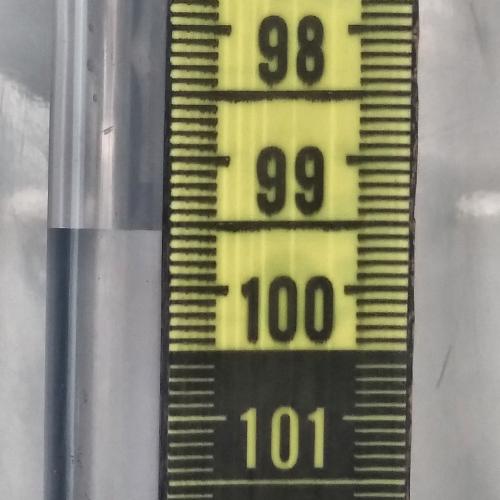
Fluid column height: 99.6 cm